Interaction volume radius: 5 \u00c5
Interaction volume height: 15 \u00c5
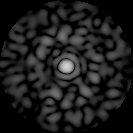
Disorder parameter: 0.8356